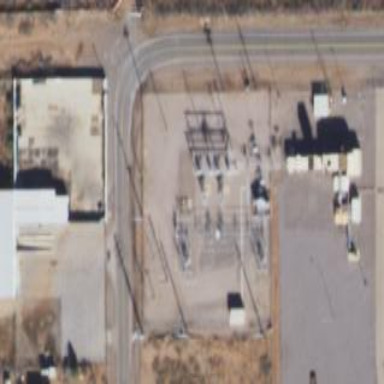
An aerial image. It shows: Power substation.